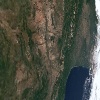
Label: land